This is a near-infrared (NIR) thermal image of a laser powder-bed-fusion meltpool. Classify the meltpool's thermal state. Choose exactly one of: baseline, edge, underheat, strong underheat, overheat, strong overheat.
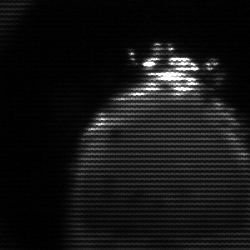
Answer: edge